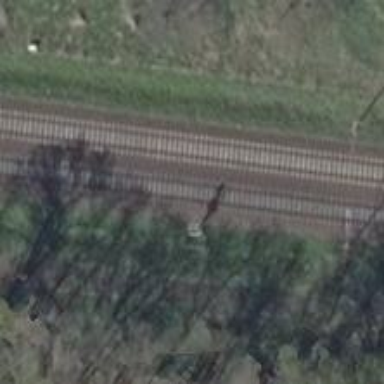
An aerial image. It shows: Railway signal.